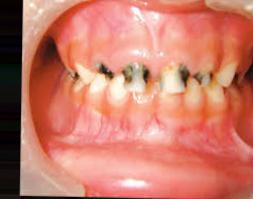
Condition: Caries